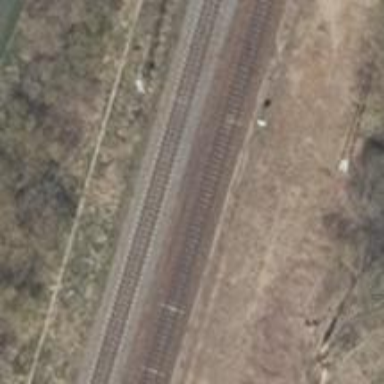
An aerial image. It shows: Disused railway.